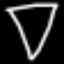
Label: diamond